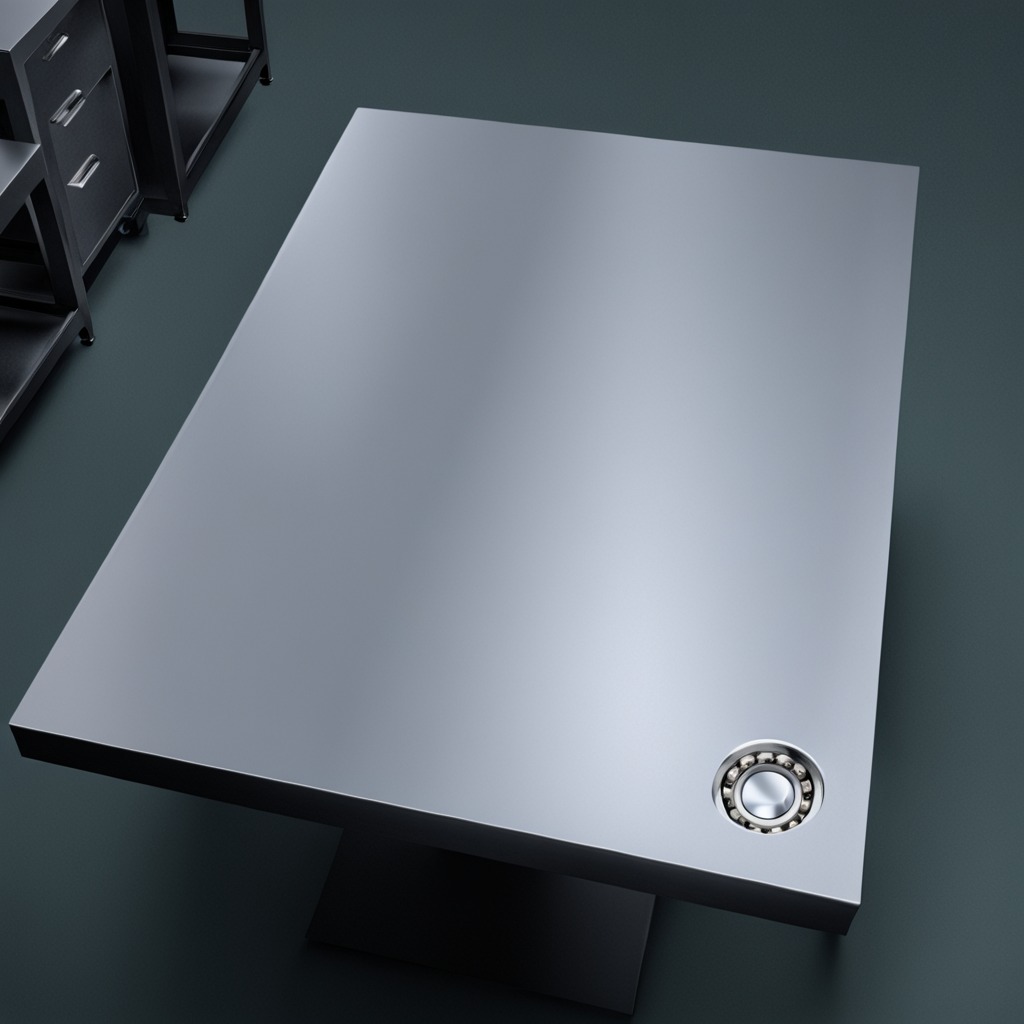
A metal ball bearing is lying on the tabletop in the evening.